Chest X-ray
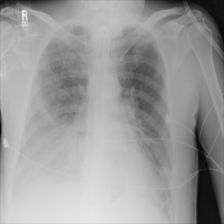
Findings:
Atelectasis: positive
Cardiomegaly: negative
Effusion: negative
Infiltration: negative
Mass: negative
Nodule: negative
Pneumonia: negative
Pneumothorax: negative
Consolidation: negative
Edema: negative
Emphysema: negative
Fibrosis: negative
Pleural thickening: negative
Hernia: negative